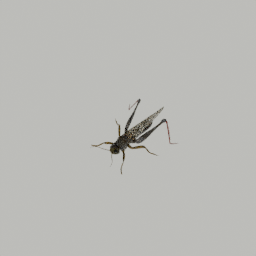
Label: animals